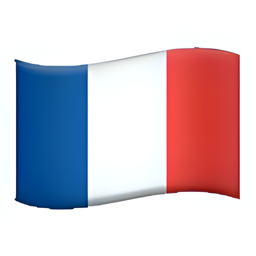
Name: flag for st martin
Emoji: 🇫🇲
Group: Flags
Sub-group: country-flag